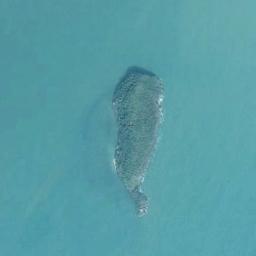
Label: island